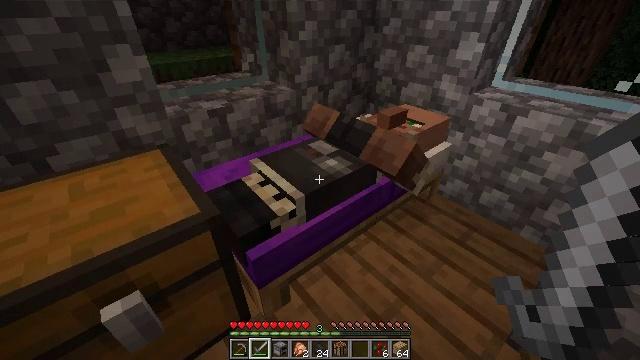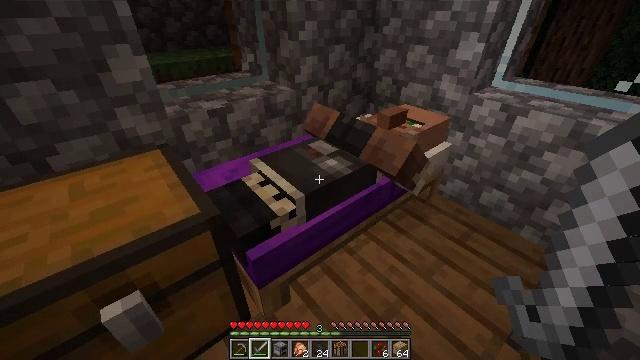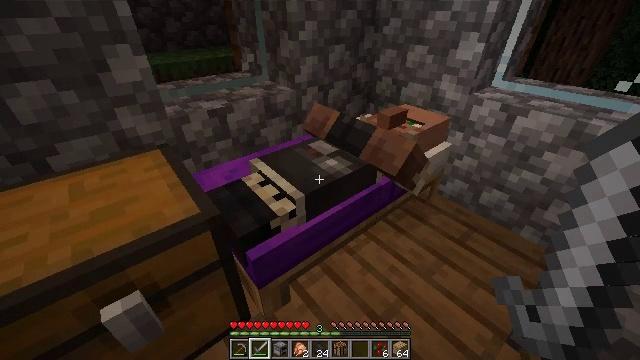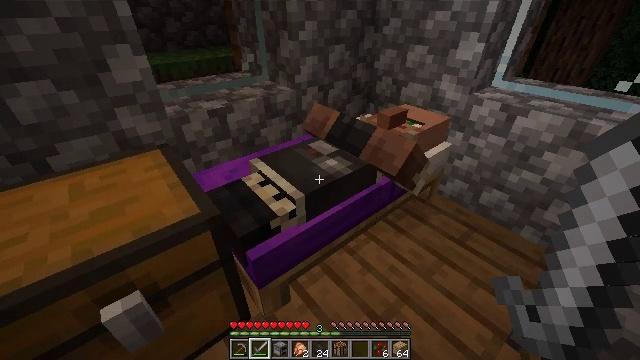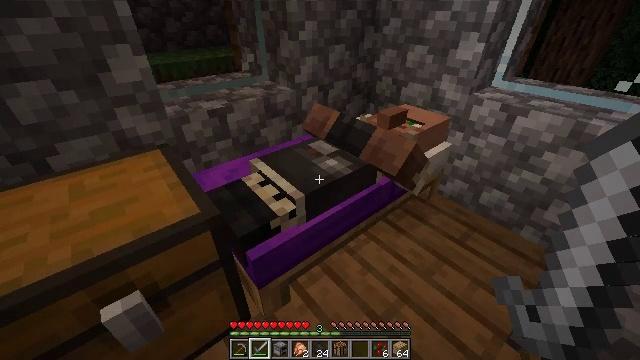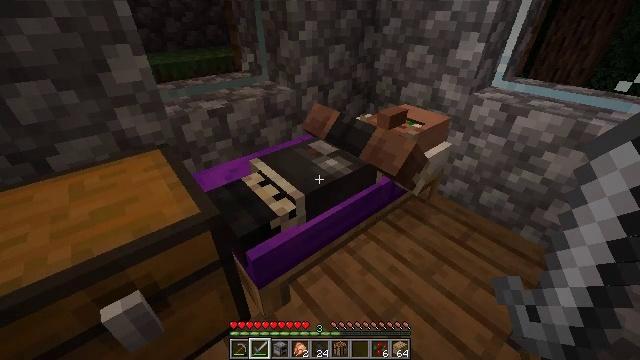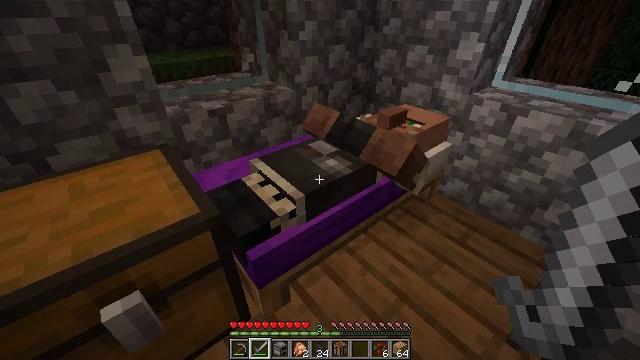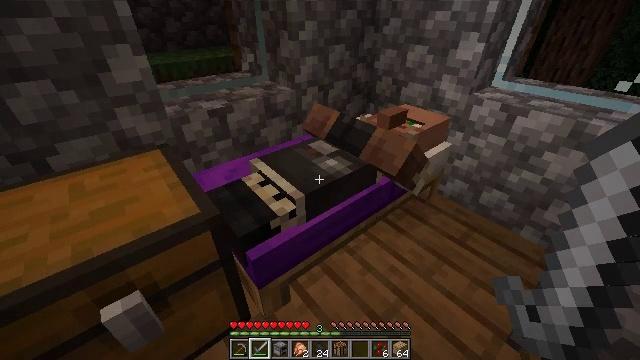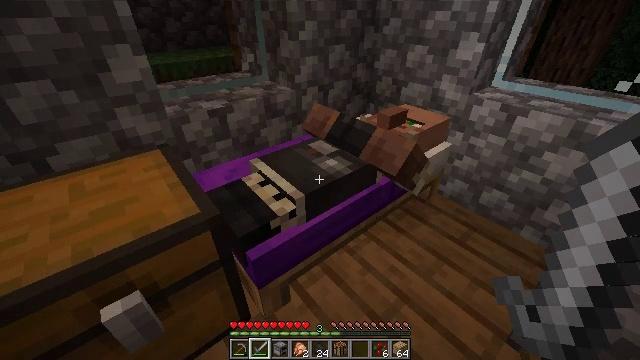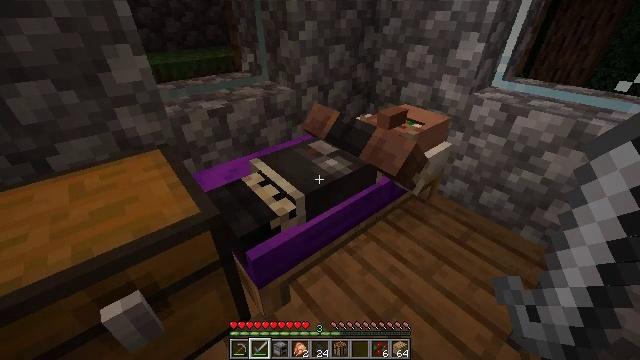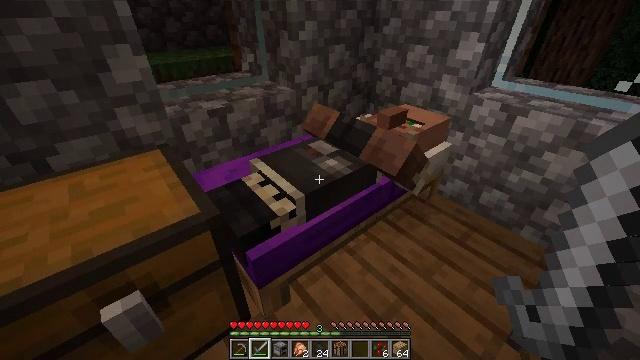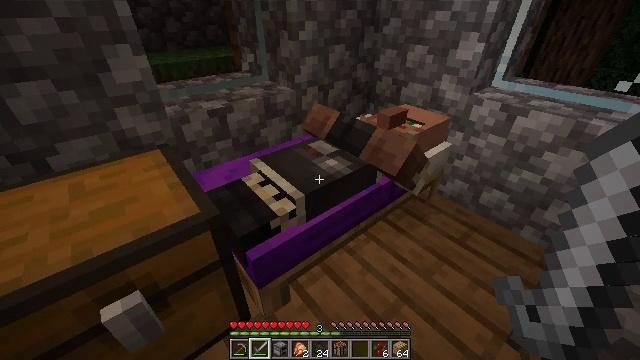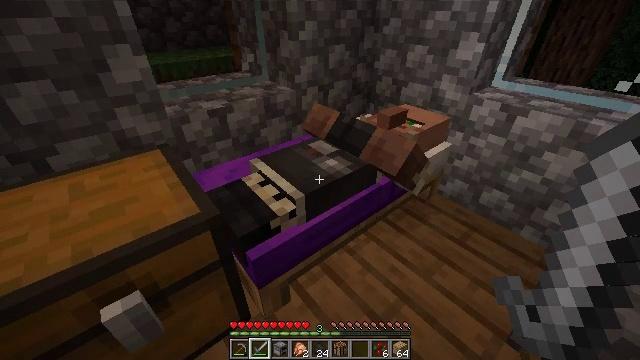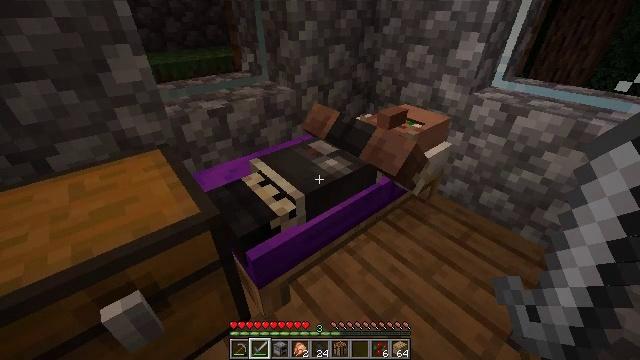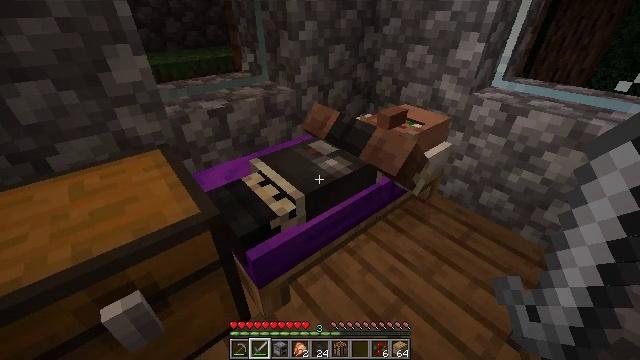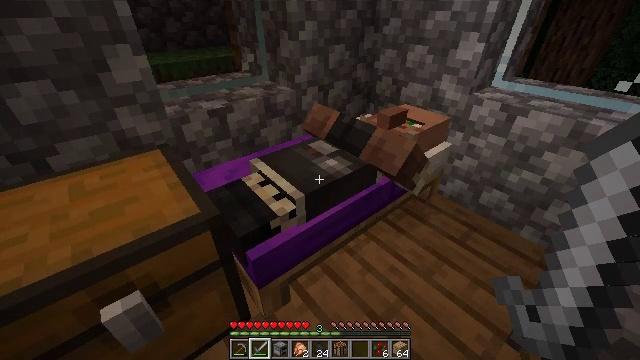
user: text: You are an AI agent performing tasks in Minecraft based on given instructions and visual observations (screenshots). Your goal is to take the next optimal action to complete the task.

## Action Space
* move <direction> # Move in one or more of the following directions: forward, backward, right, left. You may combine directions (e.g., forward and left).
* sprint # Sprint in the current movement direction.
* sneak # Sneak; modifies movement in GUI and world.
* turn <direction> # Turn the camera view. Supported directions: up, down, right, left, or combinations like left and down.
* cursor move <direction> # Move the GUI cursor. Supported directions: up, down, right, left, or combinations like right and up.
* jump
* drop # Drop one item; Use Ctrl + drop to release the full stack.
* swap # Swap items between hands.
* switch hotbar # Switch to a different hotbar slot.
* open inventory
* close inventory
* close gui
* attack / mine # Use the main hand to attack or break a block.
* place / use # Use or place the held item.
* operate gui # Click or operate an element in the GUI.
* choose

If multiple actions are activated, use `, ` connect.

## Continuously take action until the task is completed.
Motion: motion action
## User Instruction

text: Collect birch leaves from the tree.
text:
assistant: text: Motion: no_op
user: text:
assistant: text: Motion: no_op
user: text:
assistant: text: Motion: no_op
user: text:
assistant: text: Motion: no_op
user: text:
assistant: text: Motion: no_op
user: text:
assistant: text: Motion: no_op
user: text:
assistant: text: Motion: no_op
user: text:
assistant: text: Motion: no_op
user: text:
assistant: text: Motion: no_op
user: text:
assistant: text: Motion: no_op
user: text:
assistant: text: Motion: no_op
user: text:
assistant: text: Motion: no_op
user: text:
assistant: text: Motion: no_op
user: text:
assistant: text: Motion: no_op
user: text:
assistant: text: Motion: no_op
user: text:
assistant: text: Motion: no_op
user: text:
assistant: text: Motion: no_op
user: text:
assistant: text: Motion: no_op
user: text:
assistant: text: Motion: no_op
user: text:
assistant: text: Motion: no_op
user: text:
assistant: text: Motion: no_op
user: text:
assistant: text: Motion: no_op
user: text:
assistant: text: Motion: no_op
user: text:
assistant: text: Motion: no_op
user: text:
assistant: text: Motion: no_op
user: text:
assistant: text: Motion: no_op
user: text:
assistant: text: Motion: no_op
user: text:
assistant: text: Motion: no_op
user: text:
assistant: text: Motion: no_op
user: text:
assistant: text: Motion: no_op